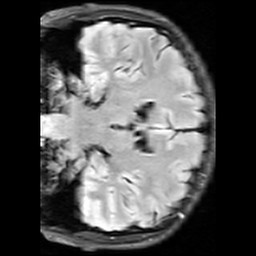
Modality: FLAIR
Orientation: coronal
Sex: male
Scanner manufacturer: siemens
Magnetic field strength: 3 T
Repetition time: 10 s
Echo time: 0.09 s